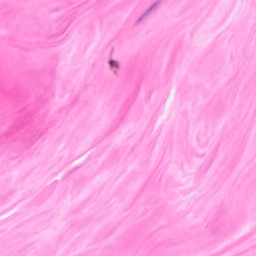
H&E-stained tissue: Breast